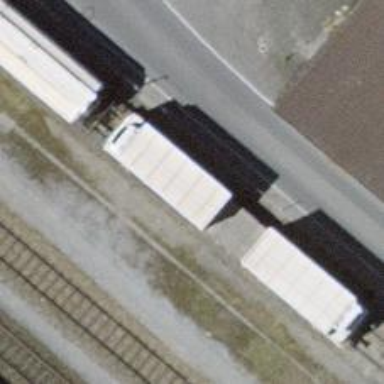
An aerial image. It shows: Railway buffer stop.